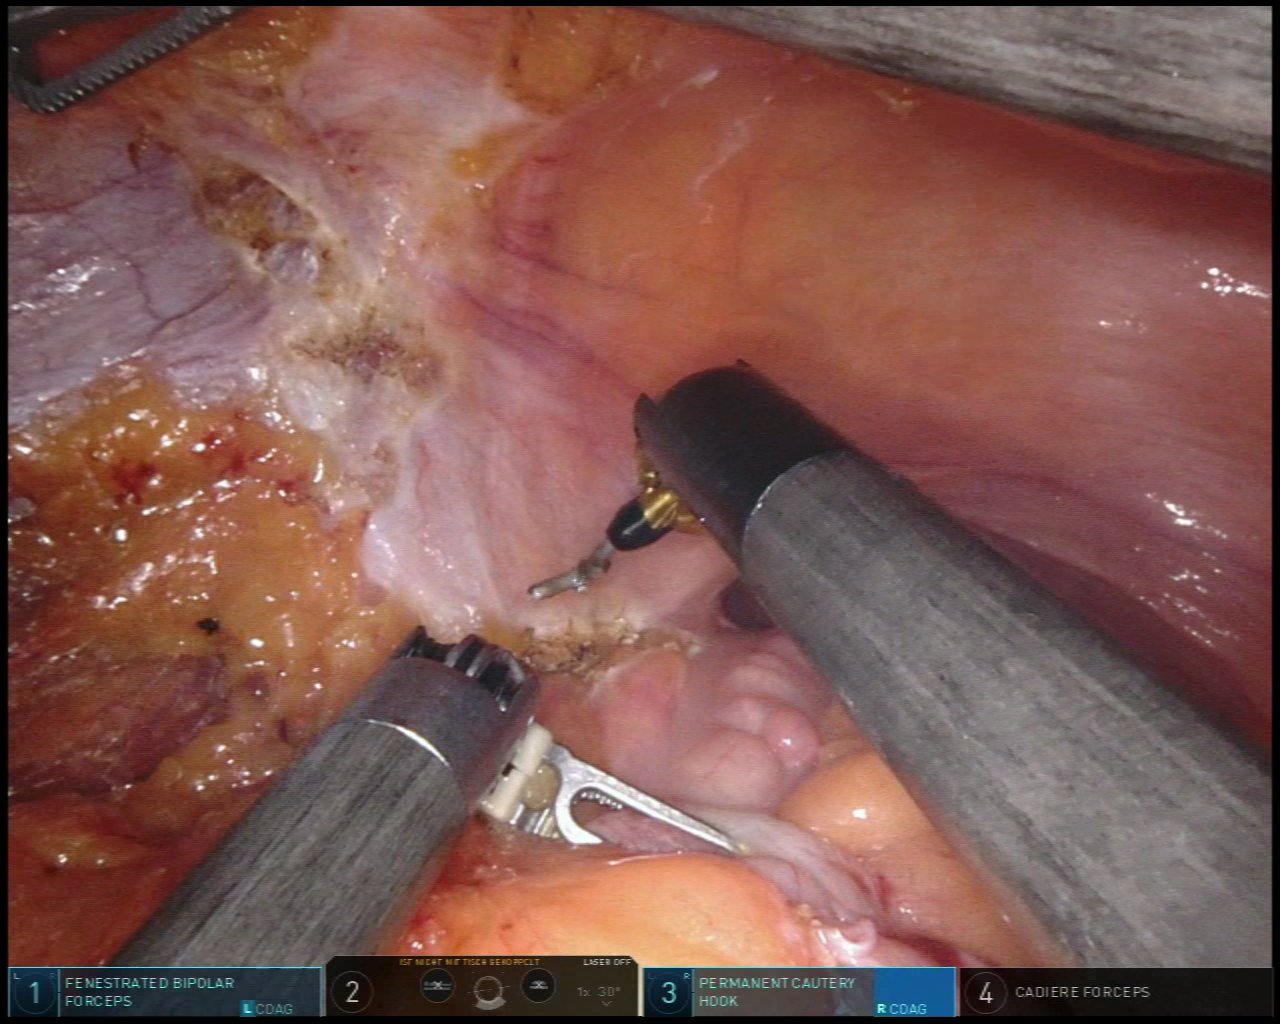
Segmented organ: abdominal_wall
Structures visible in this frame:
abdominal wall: yes
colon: yes
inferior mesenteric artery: no
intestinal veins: no
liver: no
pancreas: no
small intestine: no
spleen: no
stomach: no
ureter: no
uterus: no
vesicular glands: no